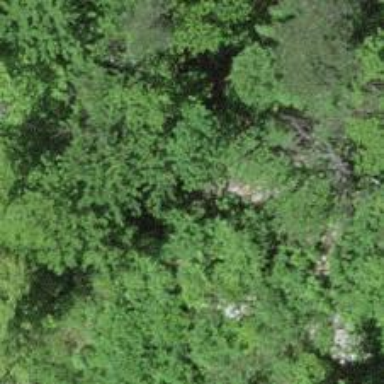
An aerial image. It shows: Natural cliff.